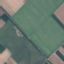
Land use / land cover: AnnualCrop